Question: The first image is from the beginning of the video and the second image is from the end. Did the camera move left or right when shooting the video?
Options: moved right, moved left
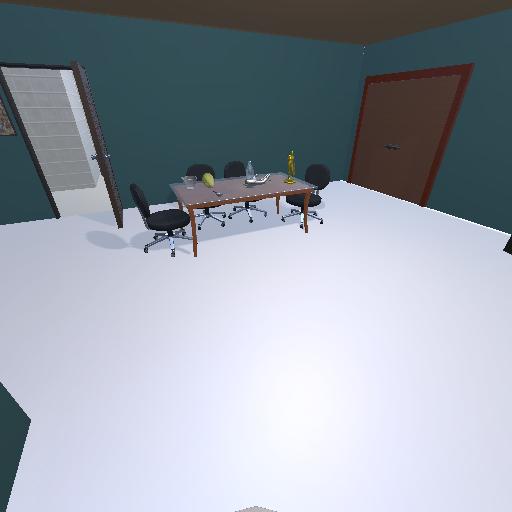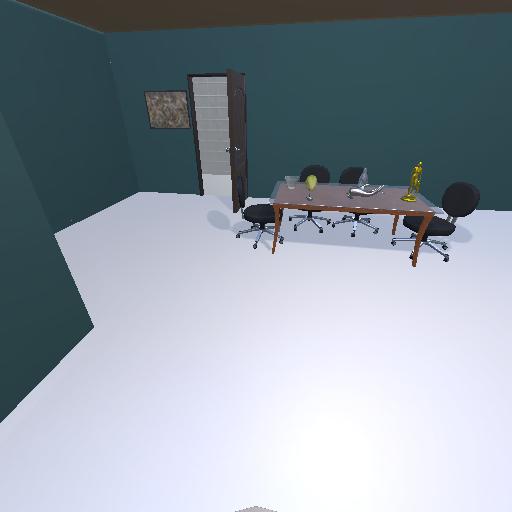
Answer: moved right